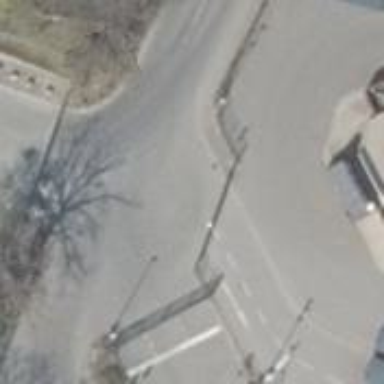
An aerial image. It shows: Road with "give way" sign.